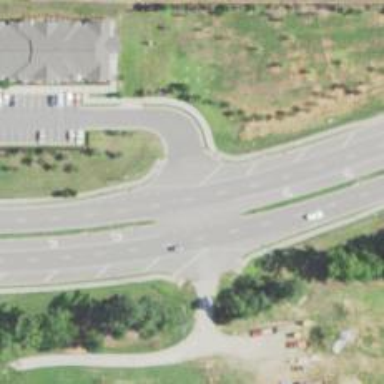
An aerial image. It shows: Secondary link road with asphalt surface.